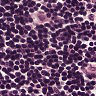
Metastatic tissue present: no